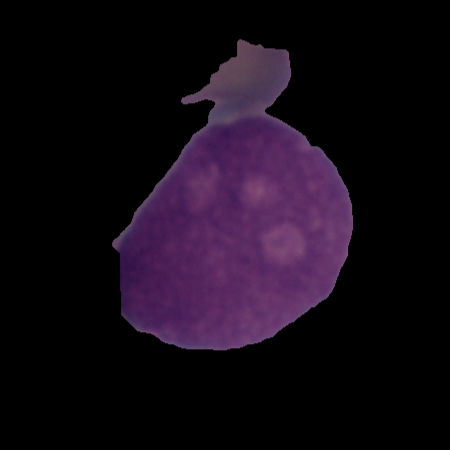
Label: cancer